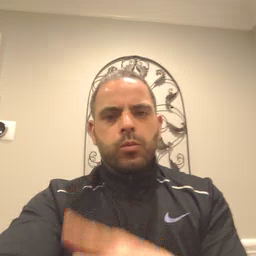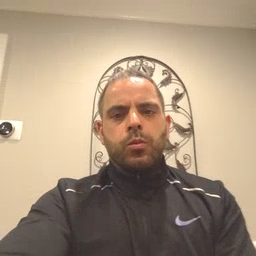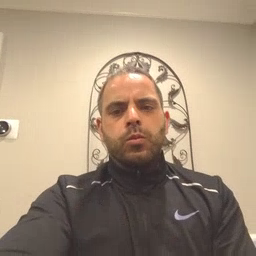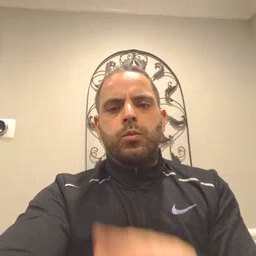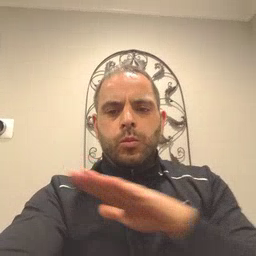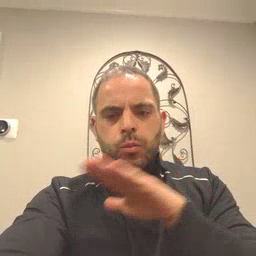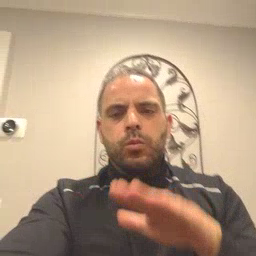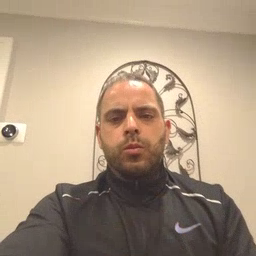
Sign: clean